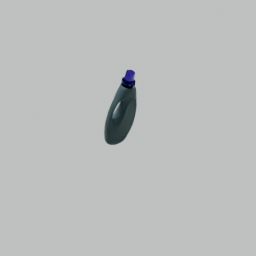
Label: tools